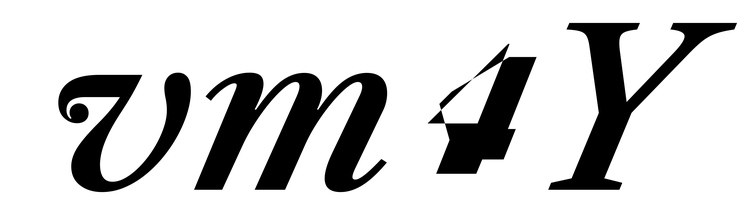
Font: LibreCaslonText-Italic_SemiBold_Italic